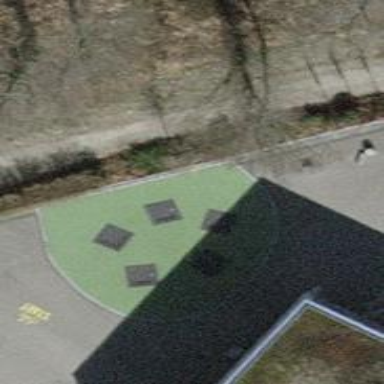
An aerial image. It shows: Playground featuring trampoline.